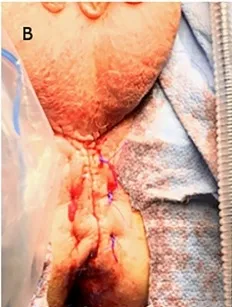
S/p closure by flap advancement.
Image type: medical_photograph (other_medical_photograph)